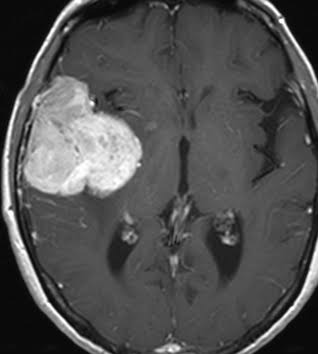
Label: meningioma